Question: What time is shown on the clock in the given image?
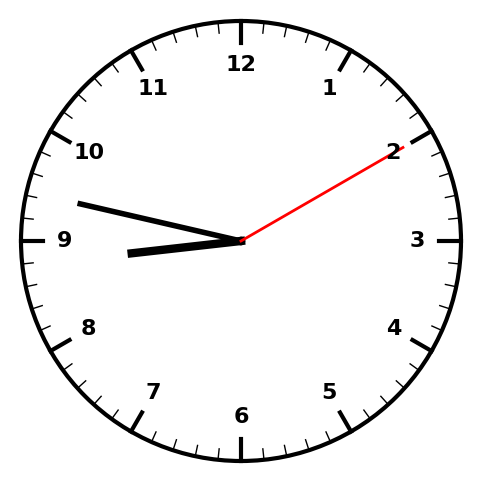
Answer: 08:47:10